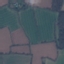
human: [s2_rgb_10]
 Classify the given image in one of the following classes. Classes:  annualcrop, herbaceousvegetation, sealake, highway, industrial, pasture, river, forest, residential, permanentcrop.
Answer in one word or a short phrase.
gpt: Pasture